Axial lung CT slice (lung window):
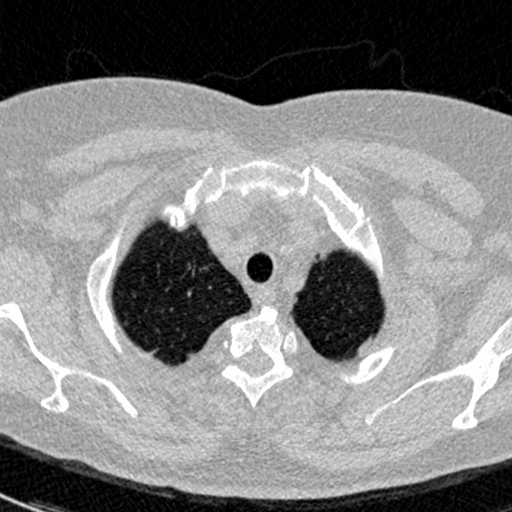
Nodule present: no